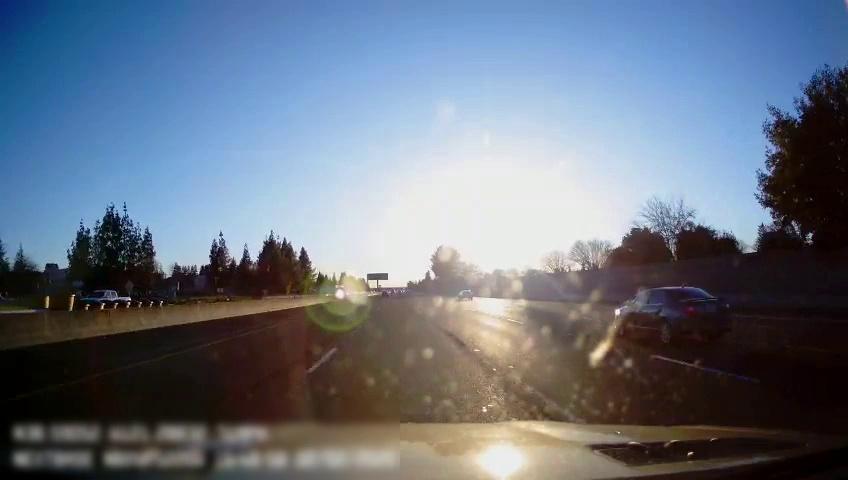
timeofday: Day
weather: Sunny
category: Drivable Space
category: Vehicles | Car
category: Vehicles | Car
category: Vehicles | Truck
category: Lanes | Alternate Lane
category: Lanes | Alternate Lane
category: Lanes | Current Lane
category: Lanes | Current Lane
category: Lanes | Alternate Lane
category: Lanes | Alternate Lane
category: Traffic | Signs